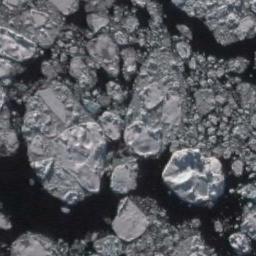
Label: sea_ice